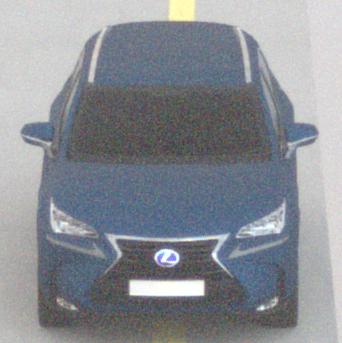
Make: Lexus
Model: NX 300h
Detailed model: NX (AZ1)
Model produced from: 2017/11
Model produced until: 2018/08
Doors: 5
Color: blue
Road condition: dry road
Daytime: night
Contrast: low contrast